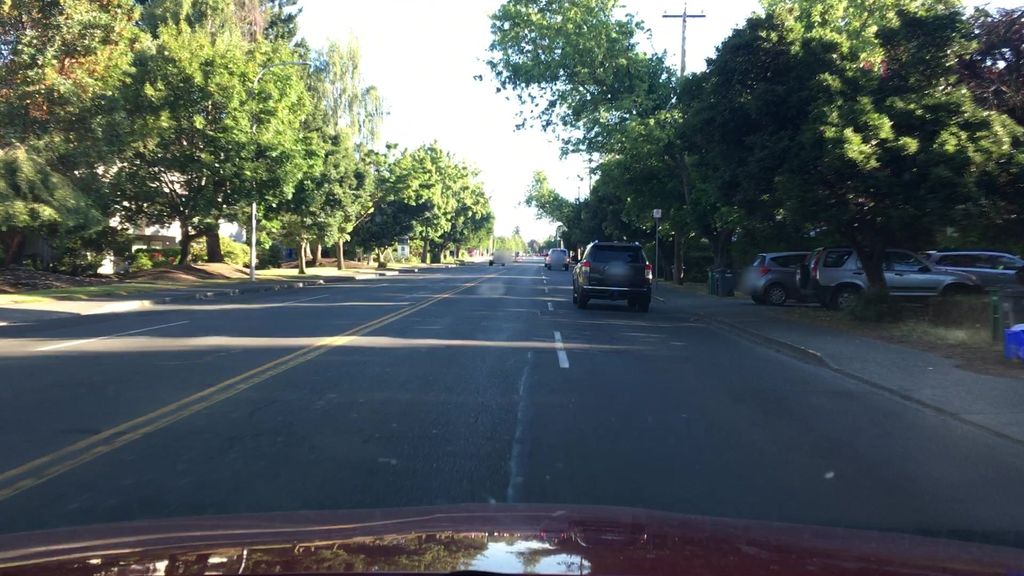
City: victoria